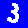
Digit: 3